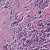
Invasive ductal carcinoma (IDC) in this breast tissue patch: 1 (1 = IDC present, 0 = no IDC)